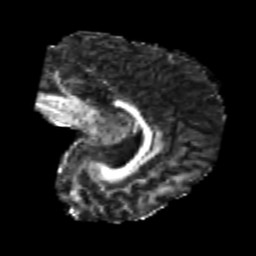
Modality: FA
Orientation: sagittal
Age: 22
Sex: female
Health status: healthy
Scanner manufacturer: philips
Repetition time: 7.387 s
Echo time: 0.08599 s